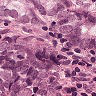
Metastatic tissue present: yes